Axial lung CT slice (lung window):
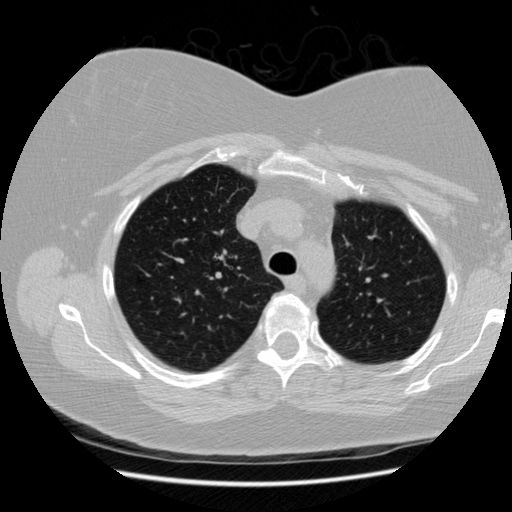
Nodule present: no